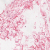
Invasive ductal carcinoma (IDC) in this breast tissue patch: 0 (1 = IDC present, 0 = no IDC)